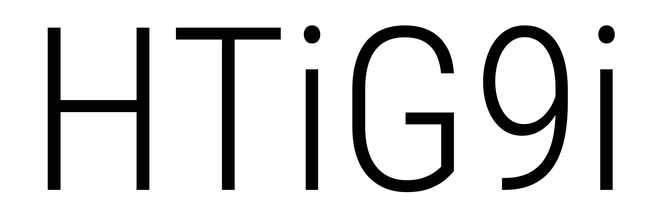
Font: Roboto_Condensed_Light